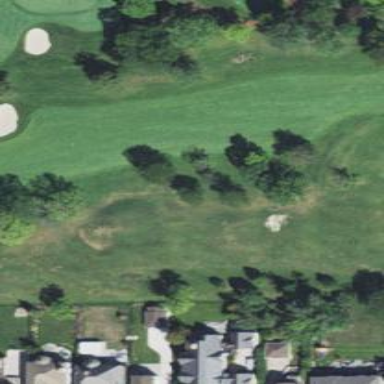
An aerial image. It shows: Well-maintained golf fairway within grassy area designated for the sport of golf.